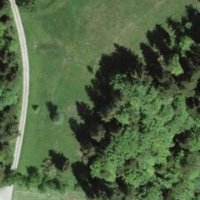
EUNIS habitat code: 41
Species observed at this site:
Campanula trachelium